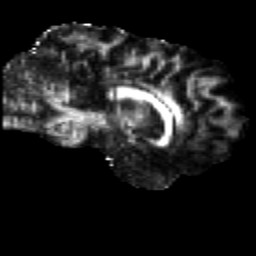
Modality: FA
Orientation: sagittal
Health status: healthy
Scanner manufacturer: siemens
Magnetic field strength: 3 T
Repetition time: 12 s
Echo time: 0.092 s